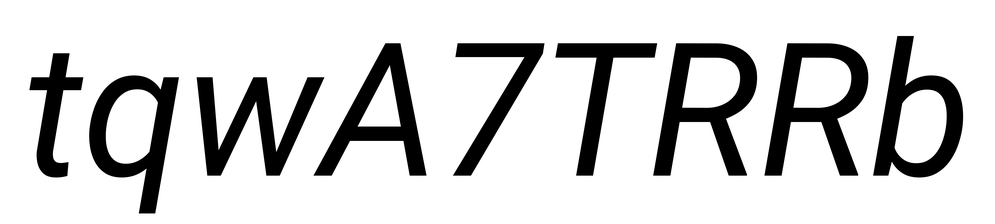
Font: Roboto-Italic_Italic